Field crop: tomato
Growth stage: 1
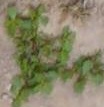
Species: portulaca